Aerial crown-view tile of a tropical tree (Barro Colorado Island, Panama), acquired 20240813:
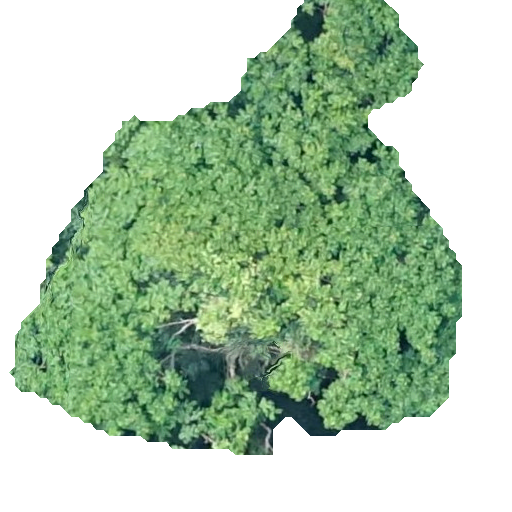
Species: Trattinnickia aspera
GBIF accepted scientific name: Trattinnickia aspera
Crown area: 205.67 m²